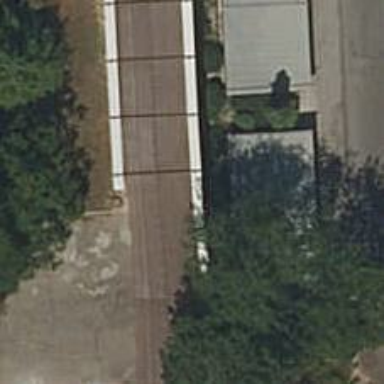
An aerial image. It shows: Wall barrier.